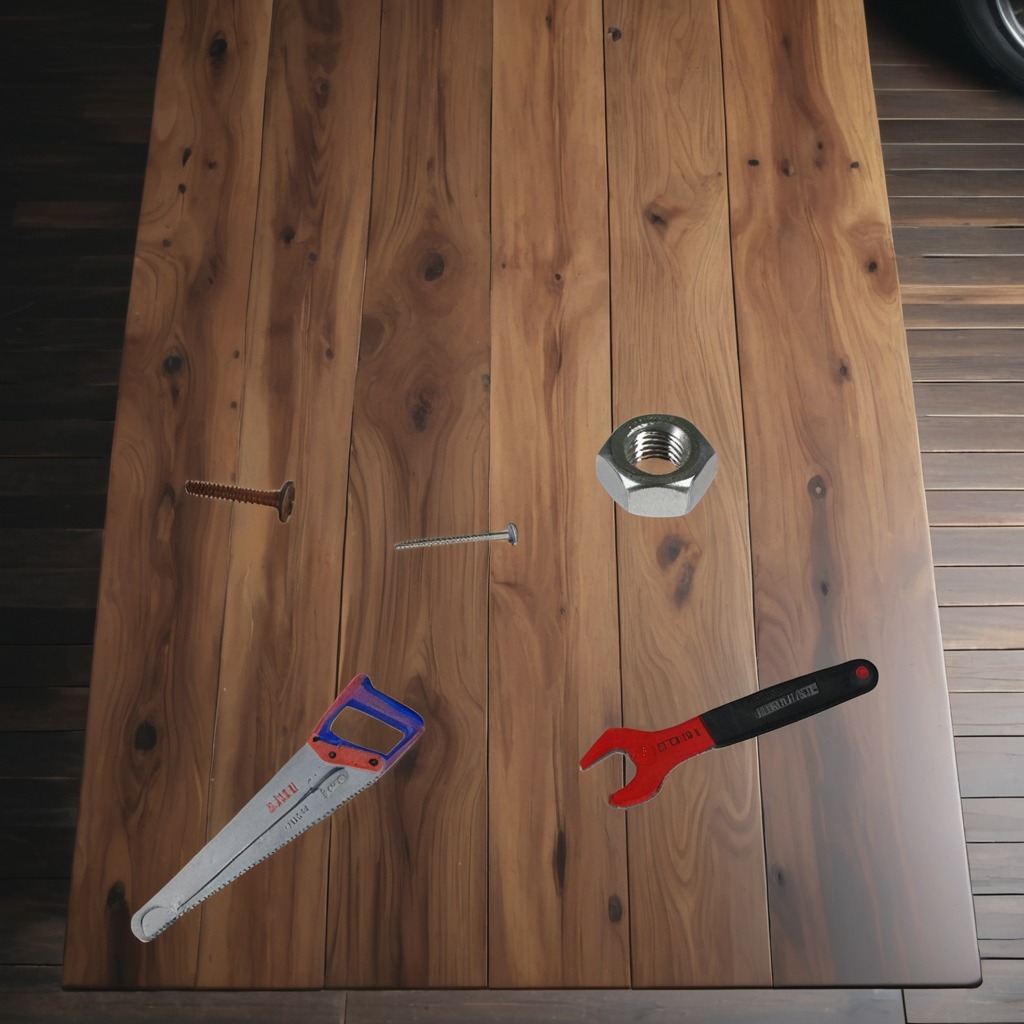
A metal machine screw, an iron nail, a handheld metal saw, a metal nut, and a wrench are lying on an oil-spilled wooden table in a vintage motorcycle garage.